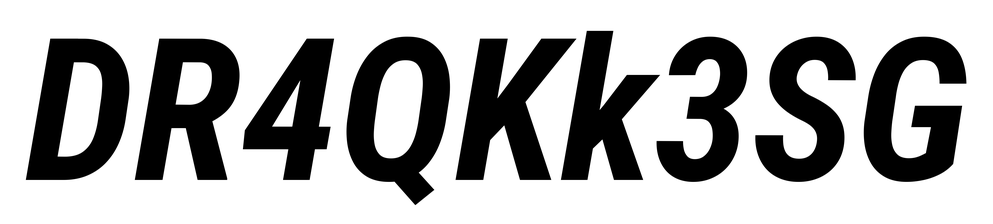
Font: Roboto-Italic_Condensed_Bold_Italic